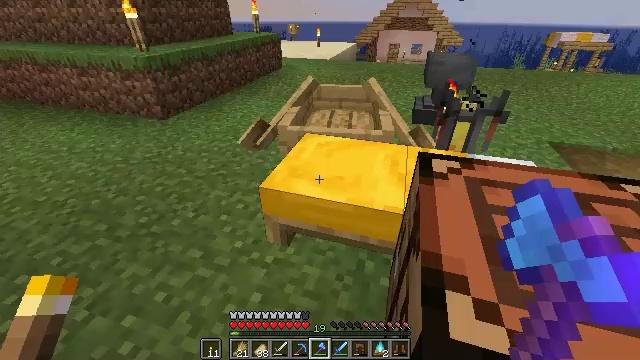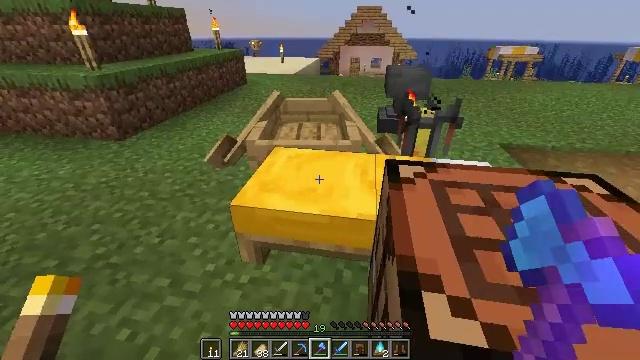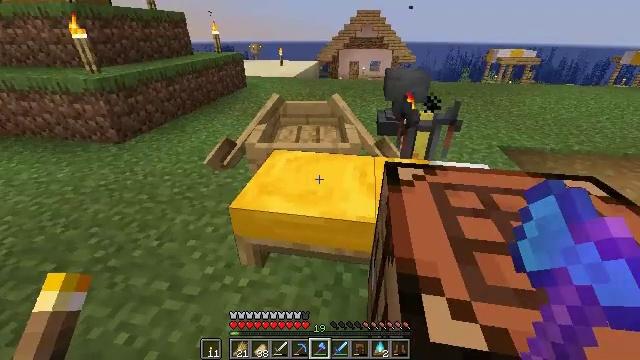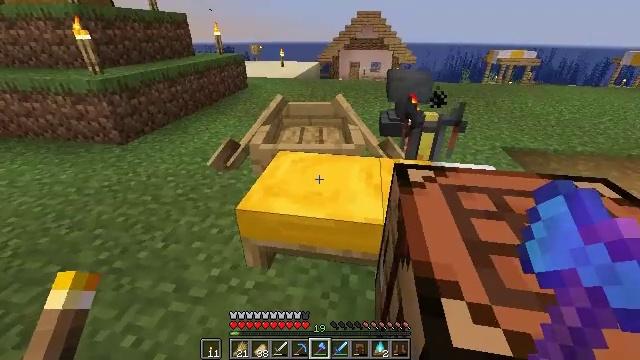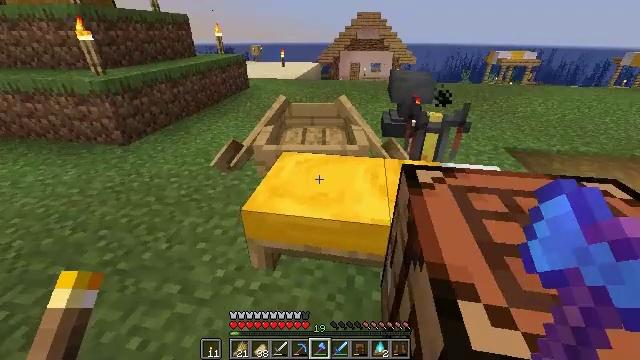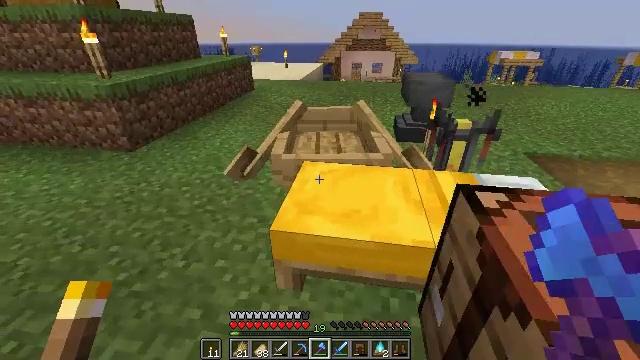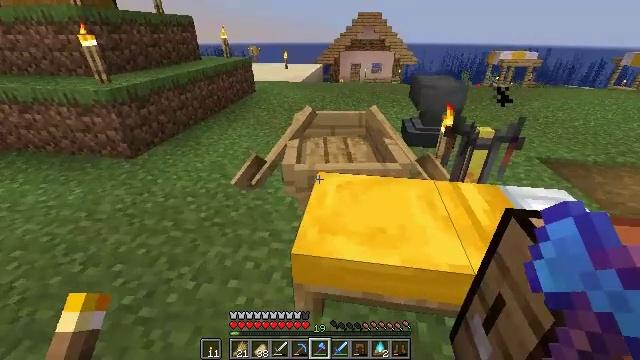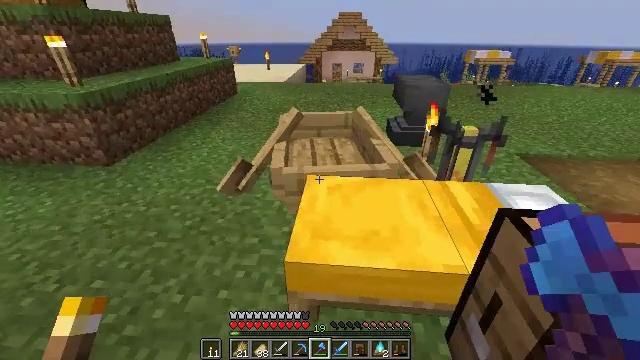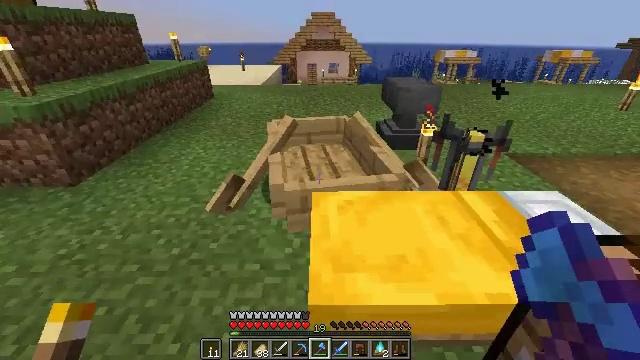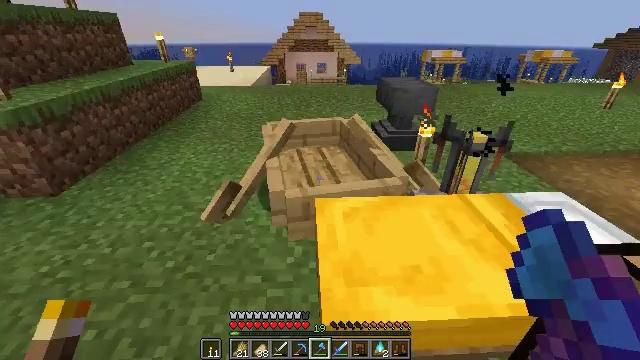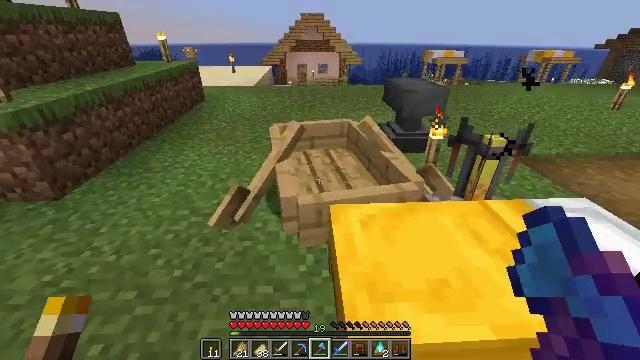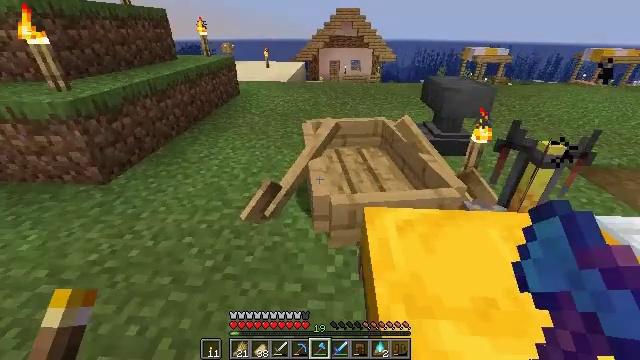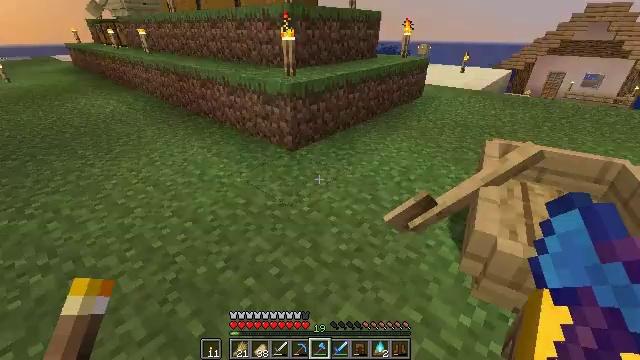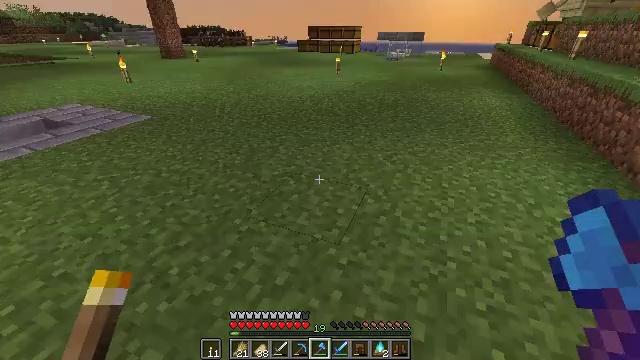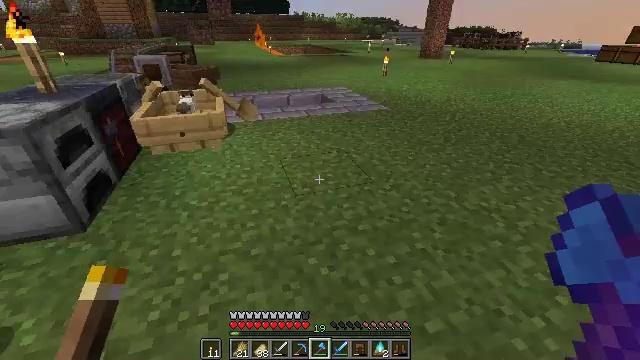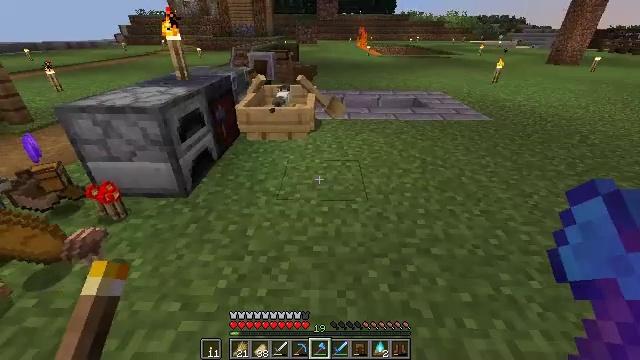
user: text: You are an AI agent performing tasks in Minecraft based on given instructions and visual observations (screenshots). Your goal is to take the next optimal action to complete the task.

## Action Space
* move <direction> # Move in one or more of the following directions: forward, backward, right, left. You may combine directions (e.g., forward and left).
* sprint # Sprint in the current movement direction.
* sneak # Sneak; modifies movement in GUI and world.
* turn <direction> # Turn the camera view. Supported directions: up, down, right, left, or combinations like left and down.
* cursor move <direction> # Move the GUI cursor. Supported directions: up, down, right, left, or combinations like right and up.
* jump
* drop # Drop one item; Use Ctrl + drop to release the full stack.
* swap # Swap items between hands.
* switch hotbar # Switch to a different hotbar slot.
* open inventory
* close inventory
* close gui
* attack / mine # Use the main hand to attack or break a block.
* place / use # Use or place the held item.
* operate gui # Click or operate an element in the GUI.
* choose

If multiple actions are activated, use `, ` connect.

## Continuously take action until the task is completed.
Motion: motion action
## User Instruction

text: Remove a golden sword from the inventory.
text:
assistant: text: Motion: turn right and up
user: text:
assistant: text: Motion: no_op
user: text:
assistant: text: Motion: move forward and move left
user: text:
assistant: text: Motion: move forward and move left
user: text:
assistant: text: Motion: move forward and move left
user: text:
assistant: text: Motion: move forward and move left
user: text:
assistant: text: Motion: move forward and move left, turn right
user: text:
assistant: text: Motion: move forward and move left, turn right
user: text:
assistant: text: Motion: move forward and move left, turn right
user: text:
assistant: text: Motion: no_op
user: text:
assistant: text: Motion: turn left
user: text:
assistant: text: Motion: turn left
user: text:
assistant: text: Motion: move forward, turn left
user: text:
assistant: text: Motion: move forward, turn left
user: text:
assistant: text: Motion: move forward, turn left
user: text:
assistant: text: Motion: move forward, turn left
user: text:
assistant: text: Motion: move forward, turn left
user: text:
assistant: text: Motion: move forward, sprint, turn left
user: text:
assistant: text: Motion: move forward, sprint, turn right
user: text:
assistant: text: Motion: move forward, sprint
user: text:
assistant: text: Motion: move forward, sprint, turn right
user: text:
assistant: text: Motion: move forward, sprint
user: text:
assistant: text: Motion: move forward
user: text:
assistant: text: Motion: move forward, turn right
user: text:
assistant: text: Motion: move forward, turn right
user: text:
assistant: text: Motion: move forward and move right
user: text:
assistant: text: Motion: move forward and move right, turn left
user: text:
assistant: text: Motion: move forward and move right, turn left
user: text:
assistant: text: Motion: move forward and move right, turn left
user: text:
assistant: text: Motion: move forward and move right, turn left